Chest X-ray. View position: PA
Patient age: 33
Patient sex: M
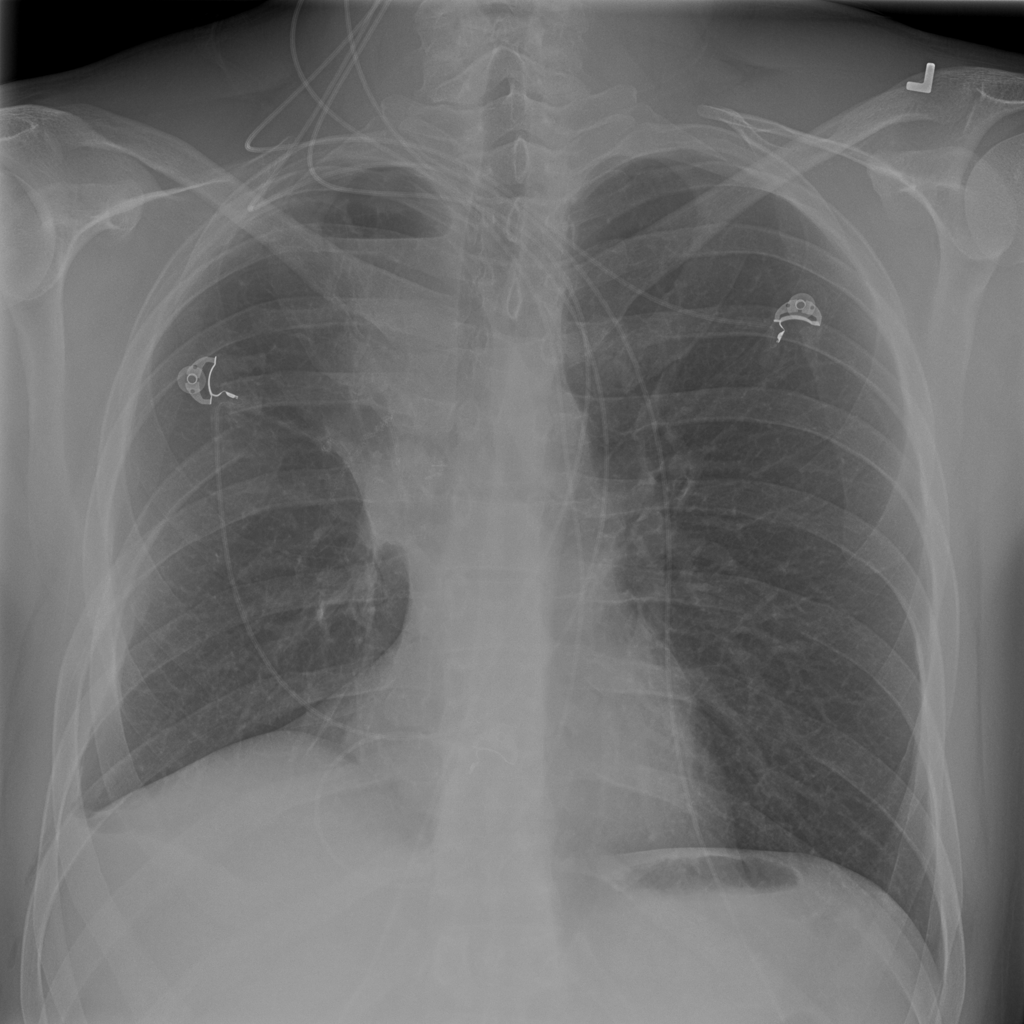
Finding: Pneumothorax